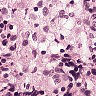
Metastatic tissue present: no